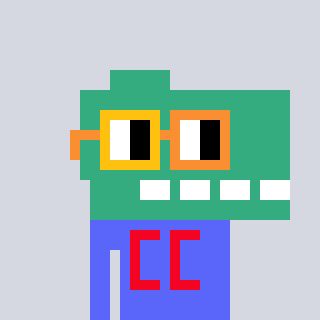
a pixel art character with square yellow and orange glasses, a dino-shaped head and a purple-colored body on a cool background